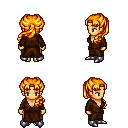
a pixel art fantasy rpg character, female body template, human, tanned skin, brown robe, robe skirt, light blonde princess hairstyle, metal boots, four views (front, back, left, right), 2x2 character sprite sheet, small pixel art, hard edges, no anti-aliasing